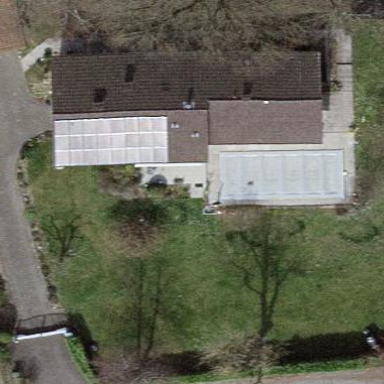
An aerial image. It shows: Garden enclosed by fence.